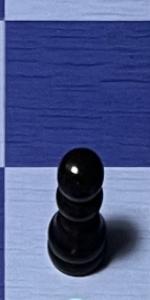
Label: Pawn_Black